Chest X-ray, AP view. Patient: 20 years old, sex M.
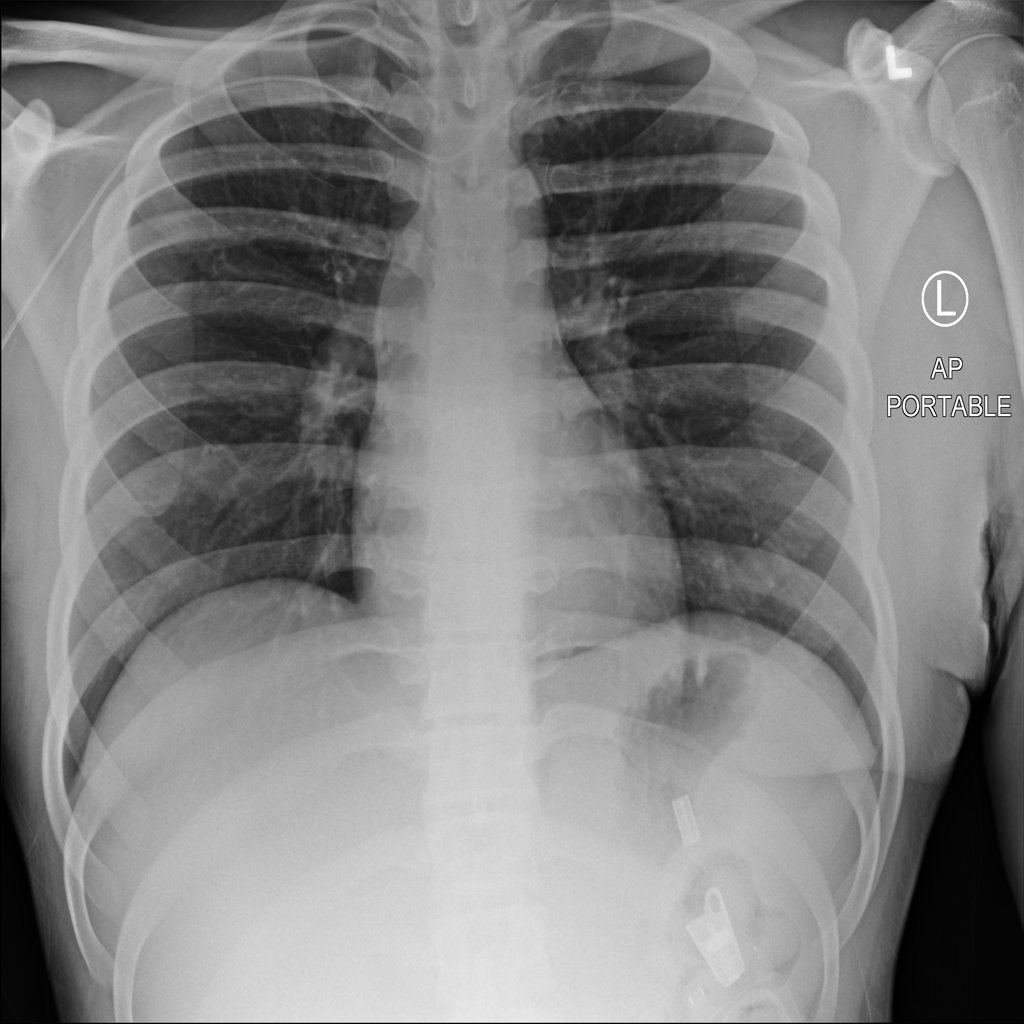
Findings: No Finding